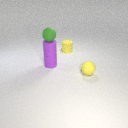
small purple rubber cylinder to the left of small yellow rubber sphere